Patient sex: M
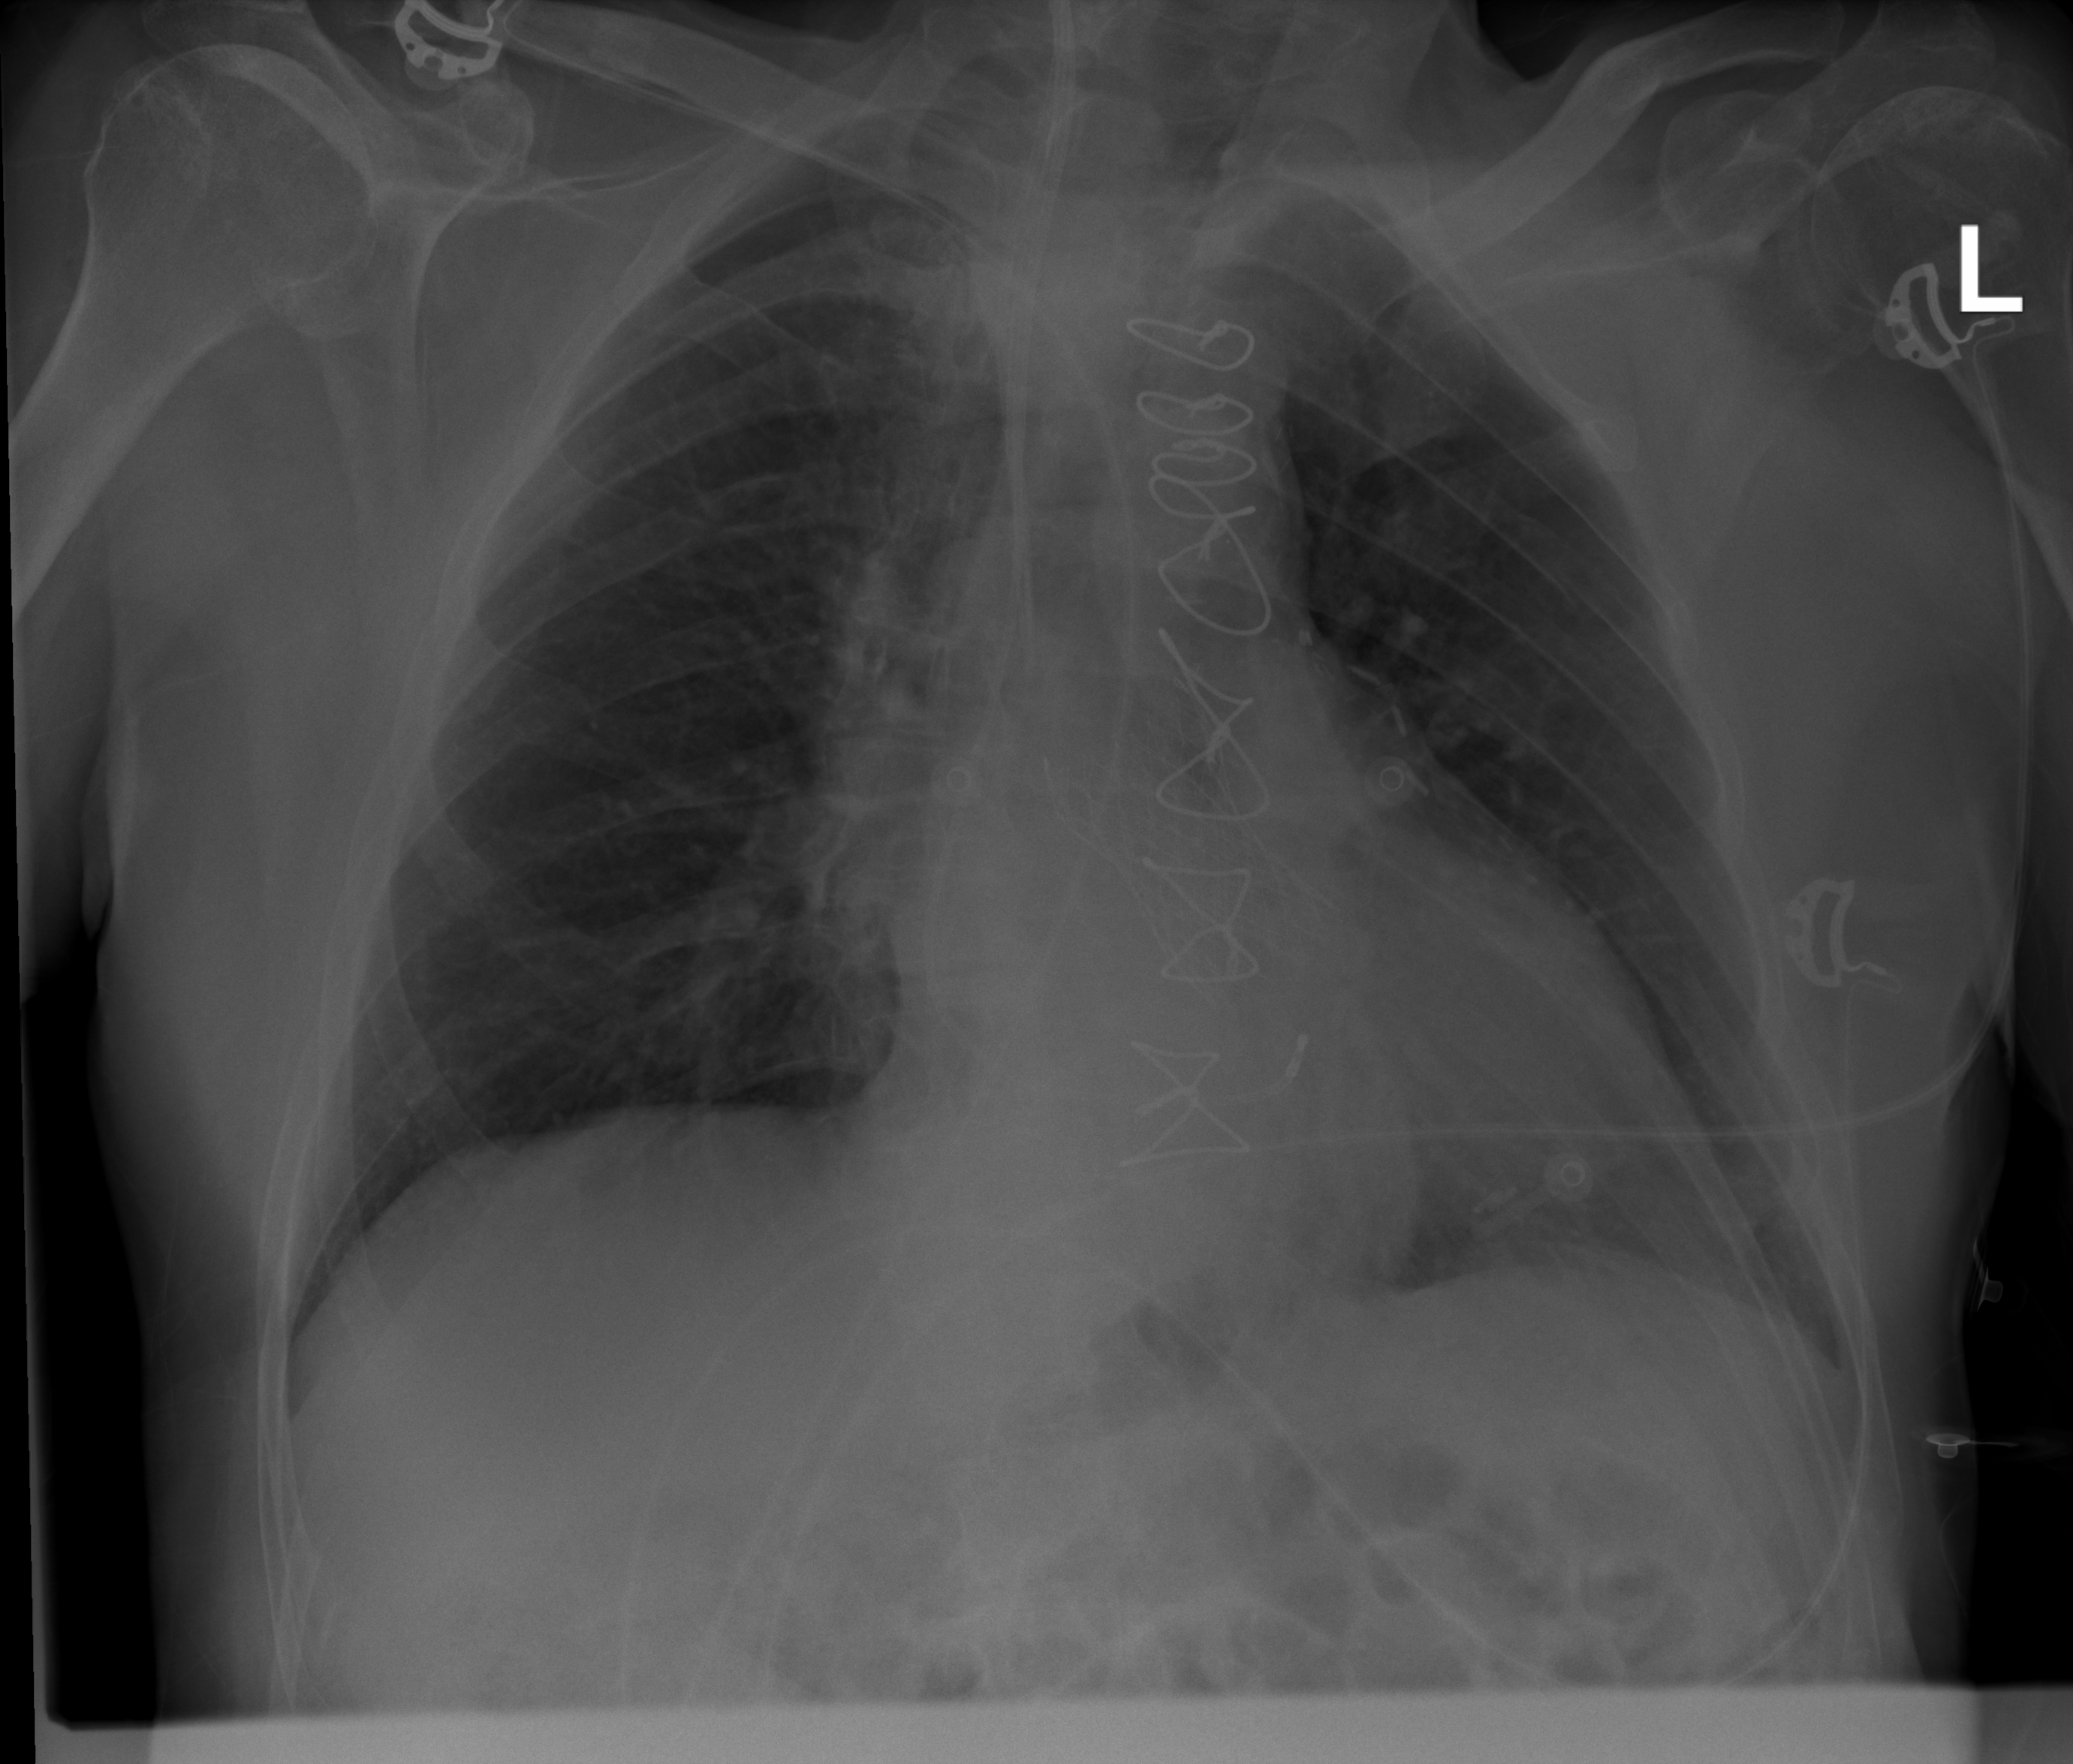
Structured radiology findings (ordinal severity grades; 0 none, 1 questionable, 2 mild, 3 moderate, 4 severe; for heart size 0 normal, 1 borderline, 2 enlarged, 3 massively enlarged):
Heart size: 0
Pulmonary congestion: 0
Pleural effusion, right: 0
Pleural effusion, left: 2
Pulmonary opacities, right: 0
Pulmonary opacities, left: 0
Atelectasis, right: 0
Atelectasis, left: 0